Question: New to Angular and I have the JSON available to me in the console. So the backend/REST call is functioning correctly. However I'm struggling to understand how to show the JSON in the view for the component.
## Console screenshot:

## app.component.ts
'''
import { Component } from 'angular2/core';
import { TradeshowComponent } from './tradeshow/tradeshow.component';
@Component({
selector: 'app-container'
})
export class AppComponent {
constructor() { }
}
'''
## tradeshow.component.ts
'''
import { Component, View } from 'angular2/core';
import { CORE_DIRECTIVES, NgIf, NgFor } from 'angular2/common';
import { DataService } from '../shared/services/data.service';
import { DashboardLayoutComponent } from '../dashboard_layout/dashboard_layout.component';
import { HTTP_PROVIDERS } from 'angular2/http';
@Component({
selector: 'tradeshow',
providers: [DataService, HTTP_PROVIDERS]
})
@View({
templateUrl: 'src/app/tradeshow/tradeshow.component.html',
directives: [DashboardLayoutComponent, NgIf, NgFor]
})
export class TradeshowComponent {
constructor(private _dataService: DataService) { this.getTradeShows() }
getTradeShows() {
this._dataService.getTradeShows()
.subscribe(
tradeshows => this.tradeShows = tradeshows
error => console.error('Error: ' + err)
);
}
}
'''
And the HTML I'm using is:
## tradeshow.component.html
'''
<div *ngFor="#tradeshows of tradeshows">{{ tradeshows.name }}</div>
'''
And my service looks like this:
## data.service.ts
'''
import { Injectable } from 'angular2/core';
import { Http, Response } from 'angular2/http';
import {Observable} from 'rxjs/Observable';
import {Config} from '../../config/config';
import 'rxjs/add/operator/map';
import 'rxjs/add/operator/catch';
@Injectable()
export class DataService {
// API path
baseUrl: string = '/api';
authUrl: string;
apiUrl: string;
registerUrl: string;
constructor(private _http: Http, private _config: Config) {
this.apiUrl = this._config.get('apiUrl') + this.baseUrl;
this.authUrl = this._config.get('apiUrl') + '/auth';
this.registerUrl = this._config.get('apiUrl') + '/register';
}
getTradeShows() {
return this._http.get(this.getApiUrl('/tradeshow/list'))
.map((res: Response) => res.json())
.catch(this.handleError);
}
}
'''
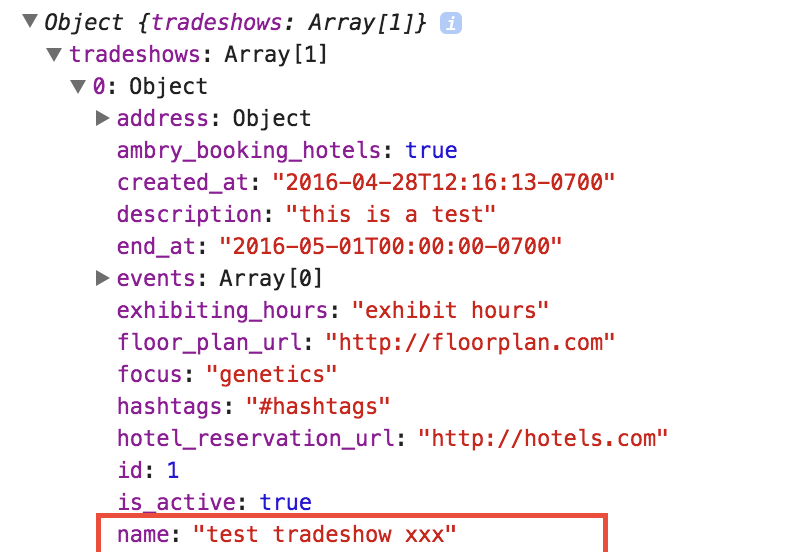
Answer: This looks like a bug
'''
getTradeShows() {
this._dataService.getTradeShows()
.subscribe(
tradeshows => this.getTradeShows() = tradeshows,
error => console.error('Error: ' + err)
);
}
'''
it should be
'''
getTradeShows() {
this._dataService.getTradeShows()
.subscribe(
tradeshows => this.tradeshows = tradeshows
error => console.error('Error: ' + err)
);
}
'''
You can remove 'NgIf, NgFor' from
'''
directives: [DashboardLayoutComponent, NgIf, NgFor]
'''
these are now globally available.
Change
'''
<div *ngFor="#tradeshows of tradeshows">{{ tradeshows.name }}</div>
'''
to
'''
<div *ngFor="#tradeshow of tradeshows">{{ tradeshow.name }}</div>
'''
'@Child()' was removed a while ago
'''
})
@View({
'''
should be replaced by ','
I made an error in this line
'''
tradeshows => this.tradeShows = tradeshows
'''
should be (lowercase S)
'''
tradeshows => this.tradeshows = tradeshows
'''
<URL>